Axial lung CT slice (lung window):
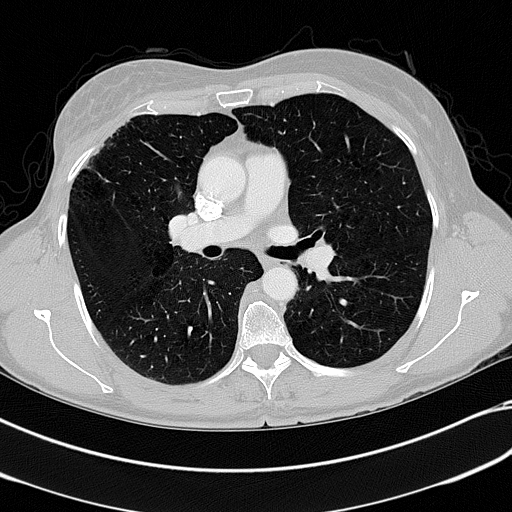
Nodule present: no